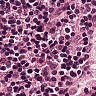
Metastatic tissue present: no